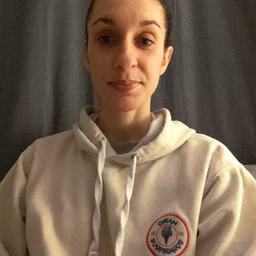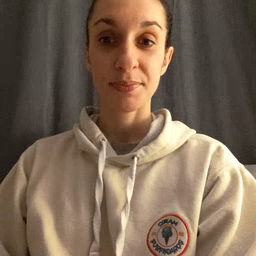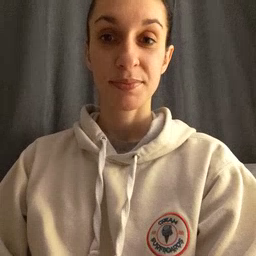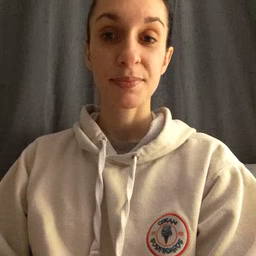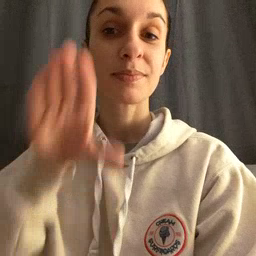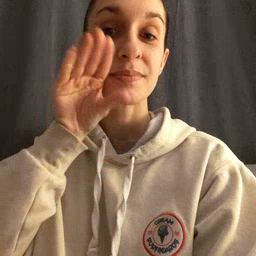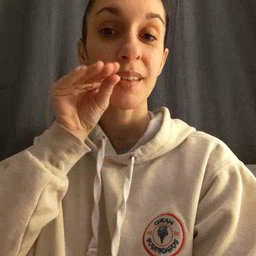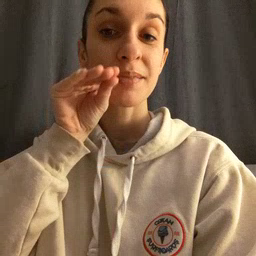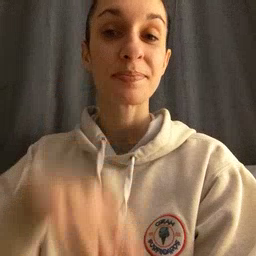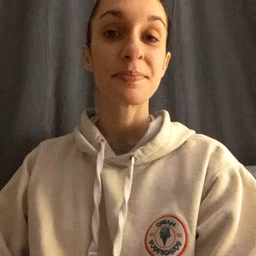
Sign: goose